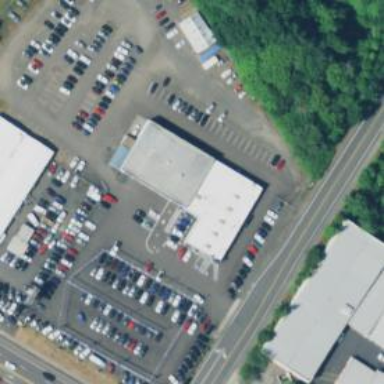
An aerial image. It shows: Building that houses car shop.